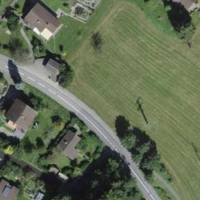
EUNIS habitat code: 55
Species observed at this site:
Cardamine pratensis
Luzula campestris